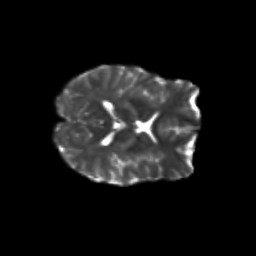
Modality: T2w
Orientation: axial
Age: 31
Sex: female
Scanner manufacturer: siemens
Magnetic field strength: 3 T
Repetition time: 3.5 s
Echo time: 0.113 s